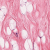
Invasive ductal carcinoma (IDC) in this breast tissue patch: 0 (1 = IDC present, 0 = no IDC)